Question:
[CSS]
'''
#banner-container {
display: block;
margin-bottom: -55px;
left: 0px;
width: 100%;
height: 55px;
margin: 0 auto;
z-index: 200;
background: rgba(255,255,255,0.75);
background-repeat: repeat-x;
overflow: hidden;
position: relative;
}
'''
I went through all I found on here for white space, and how to remove white space from position relative containers, but I can't seem to get it. - Can someone help me get this right and explain to me why this happens?
Thanks :)
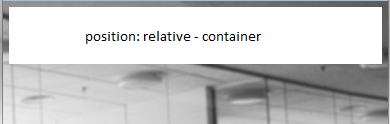
Answer: By default all the elements in HTML has its own style, so does relatively placed div. IF you are using div then apply this to your css
div{margin:0px; padding:0px;}
or
*{margin:0px; padding:0px;}
this will be applied to all the elements in html